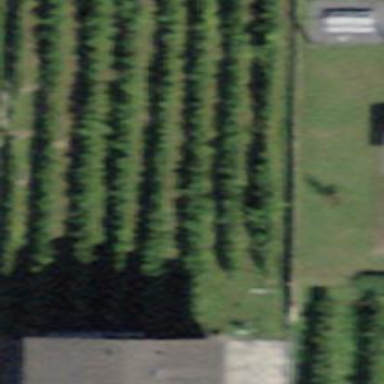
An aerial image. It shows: Vineyard with grape crops.